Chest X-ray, AP view. Patient: 57 years old, sex F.
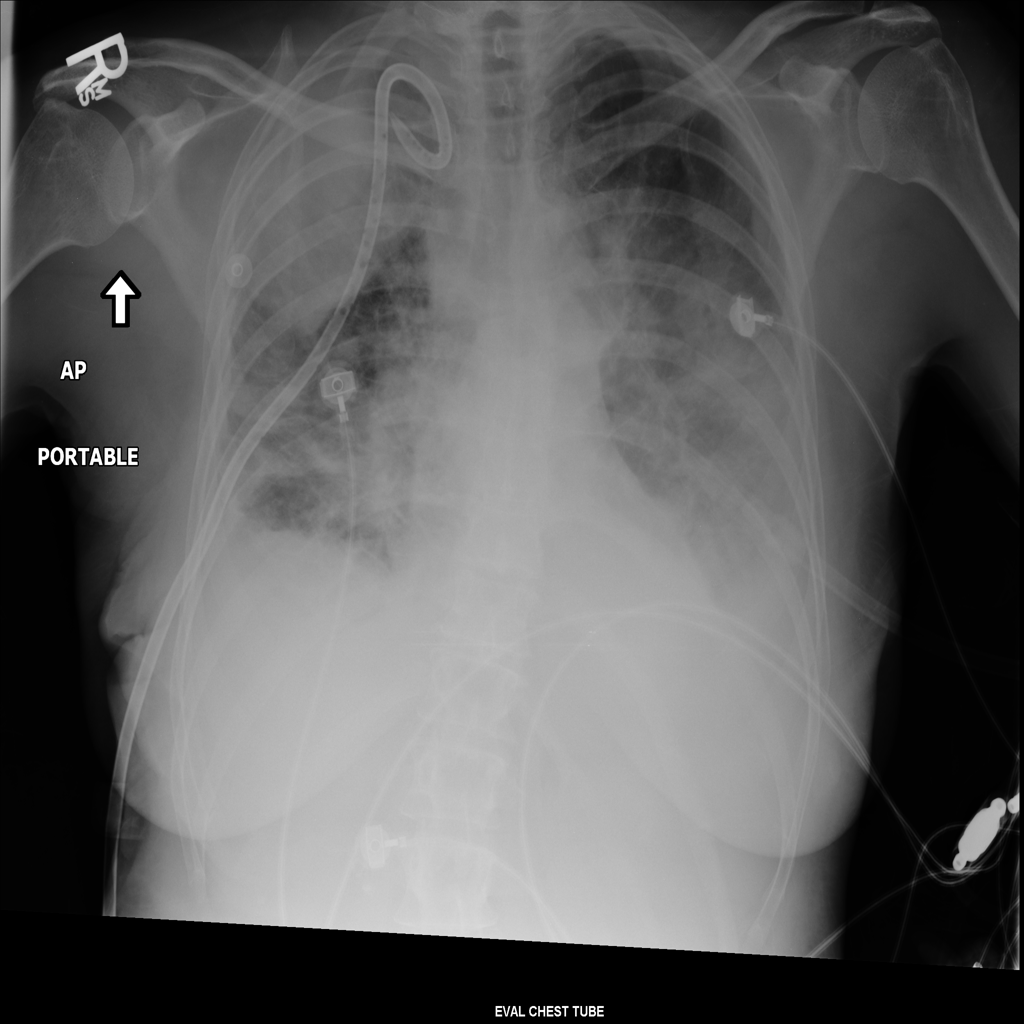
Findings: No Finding